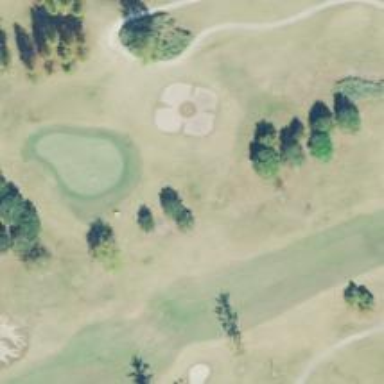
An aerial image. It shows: Golf hole.